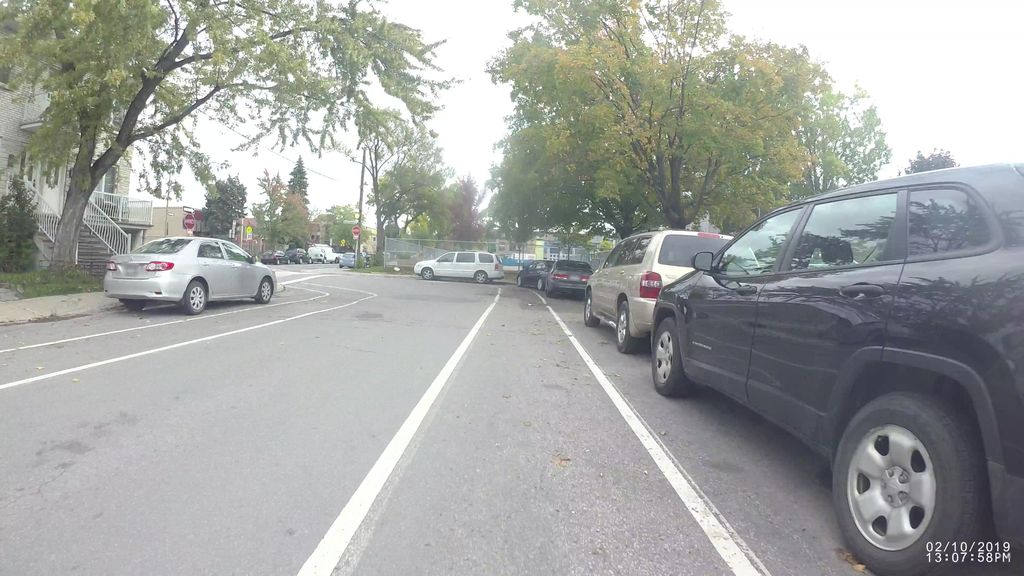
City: montreal